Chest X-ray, PA view. Patient: 52 years old, sex F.
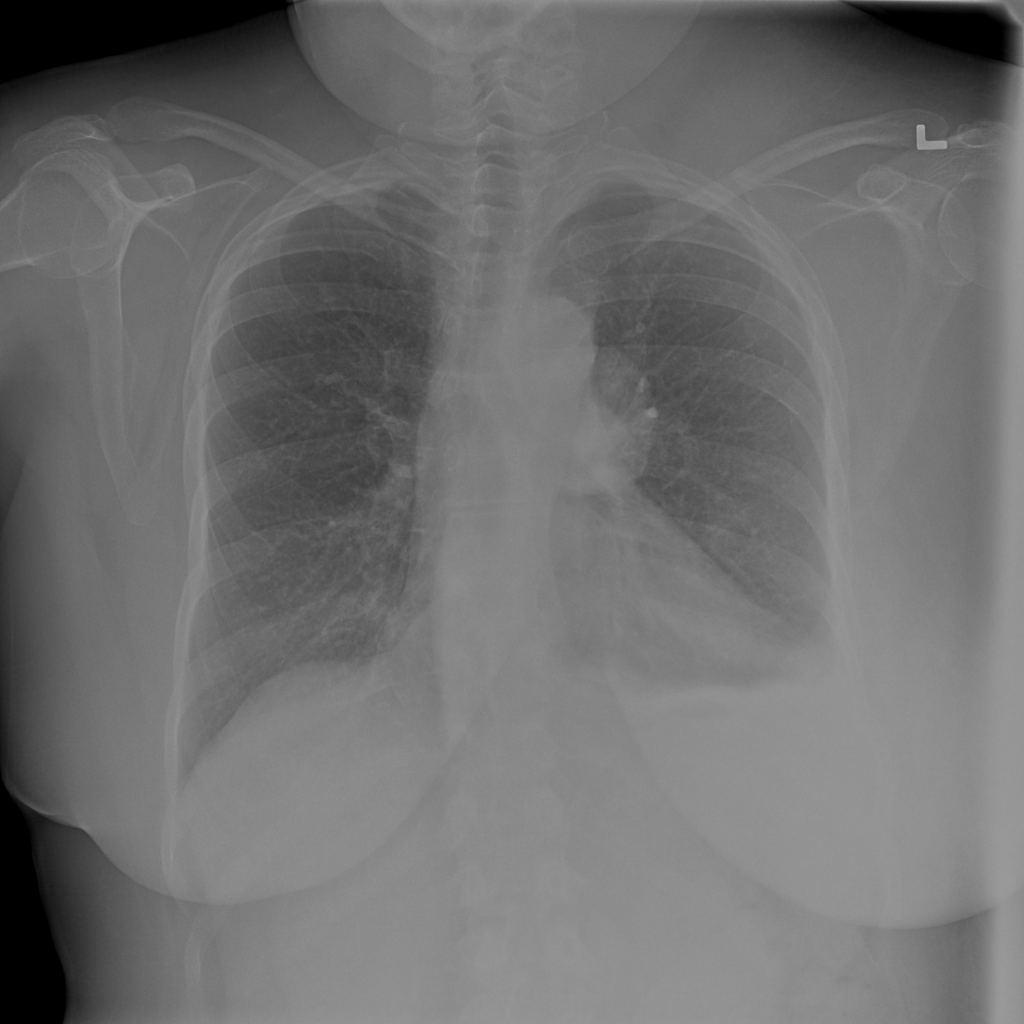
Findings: Effusion, Mass